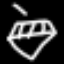
Label: diamond